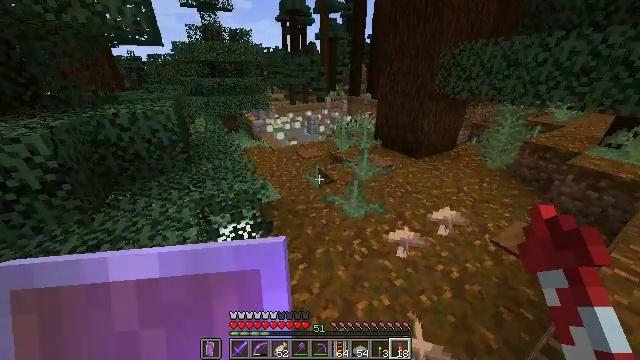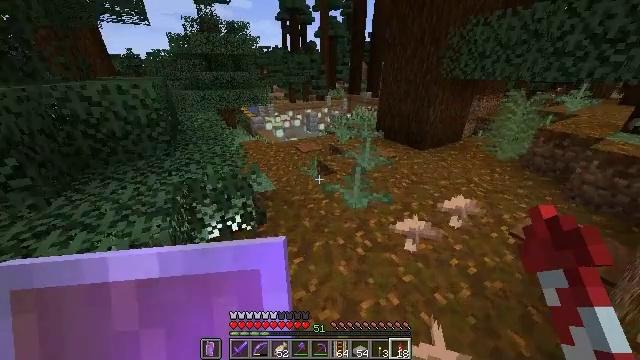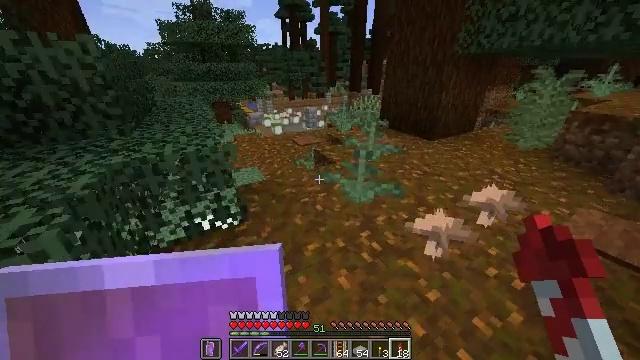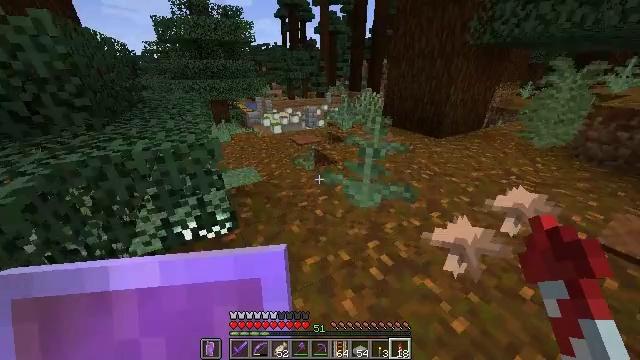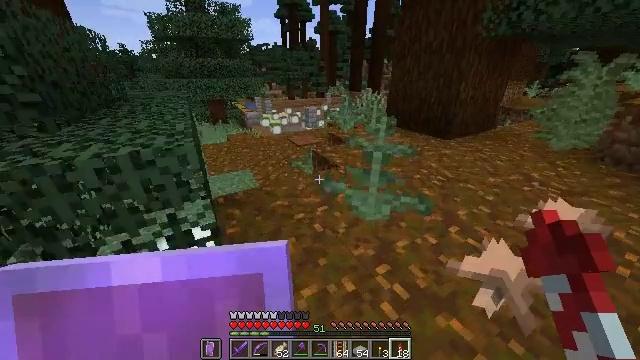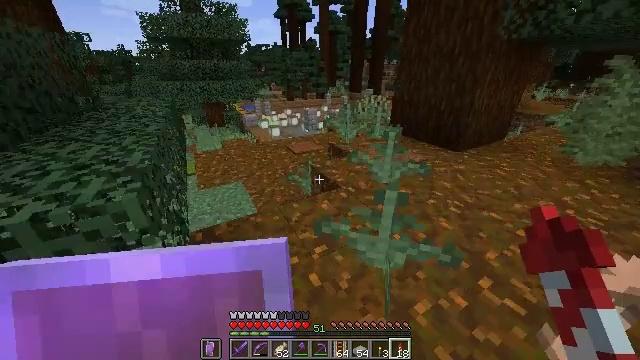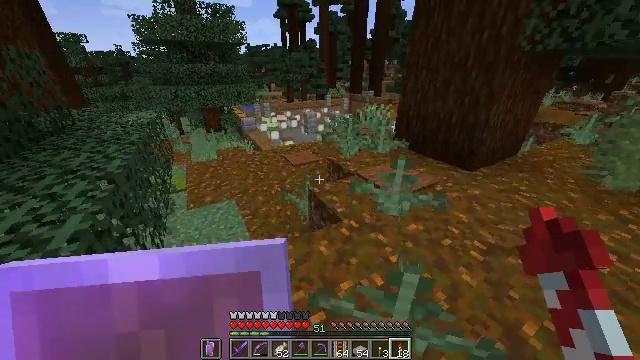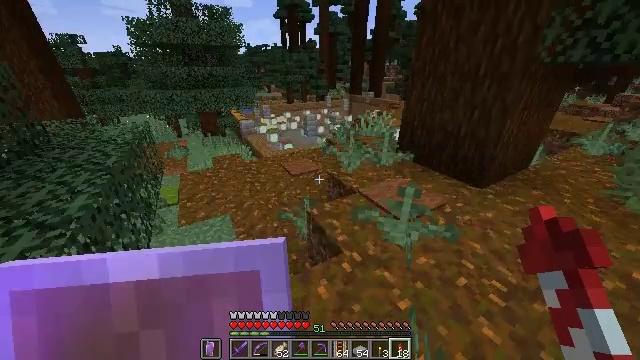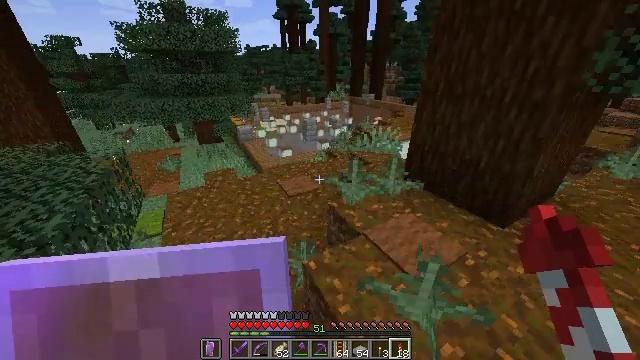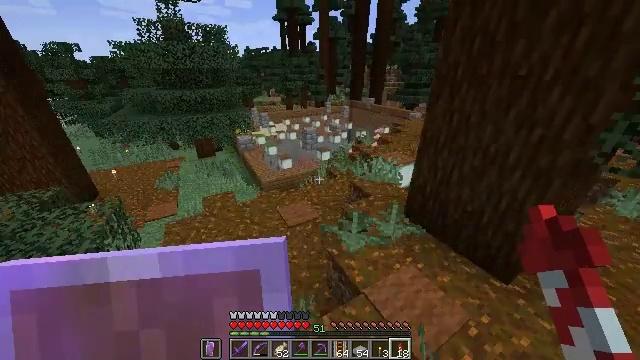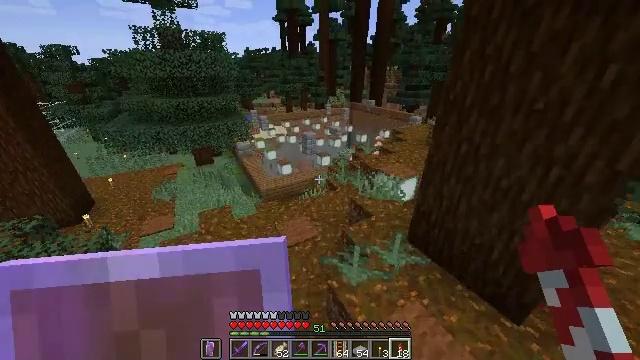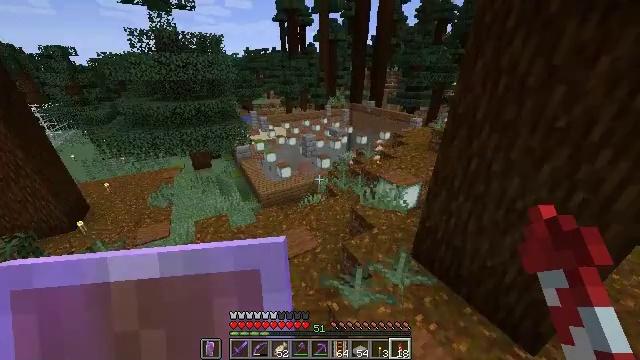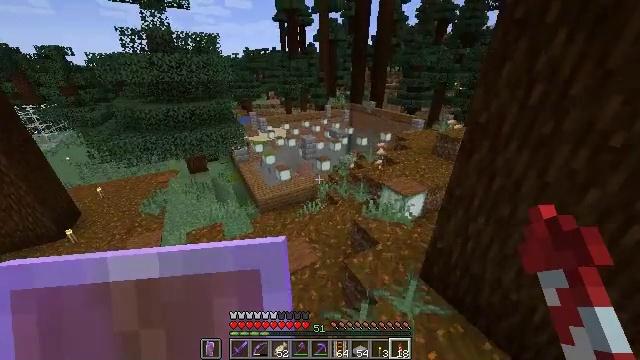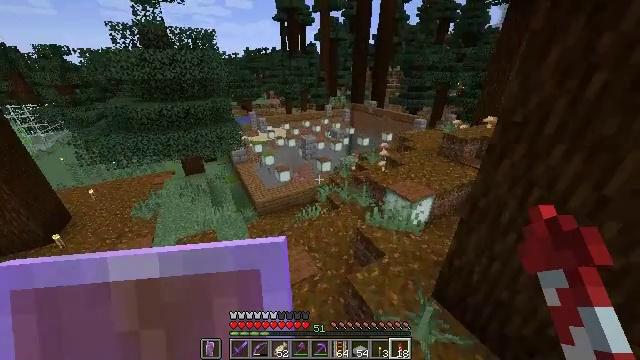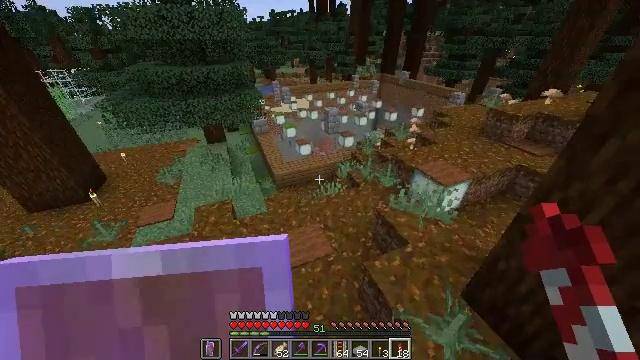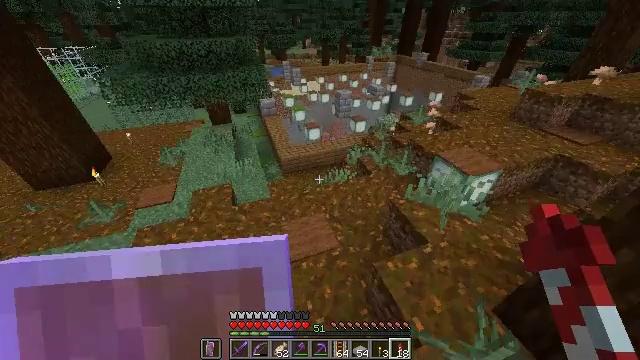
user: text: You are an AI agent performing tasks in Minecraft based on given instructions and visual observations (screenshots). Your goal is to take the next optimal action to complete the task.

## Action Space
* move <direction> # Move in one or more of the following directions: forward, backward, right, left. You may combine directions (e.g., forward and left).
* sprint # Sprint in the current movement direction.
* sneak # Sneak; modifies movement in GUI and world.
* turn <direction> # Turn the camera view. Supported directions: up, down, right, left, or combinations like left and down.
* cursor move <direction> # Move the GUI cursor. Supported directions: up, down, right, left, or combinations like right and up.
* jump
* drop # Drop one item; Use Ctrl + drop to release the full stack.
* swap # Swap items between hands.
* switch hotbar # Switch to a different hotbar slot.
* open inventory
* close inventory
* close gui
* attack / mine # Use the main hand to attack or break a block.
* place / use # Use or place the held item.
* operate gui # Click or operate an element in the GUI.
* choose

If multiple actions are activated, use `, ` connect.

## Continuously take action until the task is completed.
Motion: motion action
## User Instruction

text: Combat the slime.
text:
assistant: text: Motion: move forward, sprint
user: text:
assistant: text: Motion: move forward, sprint, jump
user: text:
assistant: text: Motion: move forward, sprint, jump
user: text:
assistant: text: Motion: move forward, sprint, jump
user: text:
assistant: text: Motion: move forward, sprint, jump
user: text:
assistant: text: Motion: move forward, sprint, jump
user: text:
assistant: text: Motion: move forward, sprint, jump
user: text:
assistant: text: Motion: move forward, sprint, jump
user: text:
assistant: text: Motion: move forward, sprint
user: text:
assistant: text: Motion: move forward, sprint
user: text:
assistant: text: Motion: move forward, sprint
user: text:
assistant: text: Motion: move forward, sprint
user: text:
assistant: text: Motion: move forward, sprint
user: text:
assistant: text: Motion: move forward, sprint, turn left and down
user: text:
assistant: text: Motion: move forward, sprint, turn left and down
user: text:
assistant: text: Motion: move forward, sprint
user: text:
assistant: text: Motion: move forward, sprint
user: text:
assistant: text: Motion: move forward, sprint
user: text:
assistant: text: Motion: move forward, sprint
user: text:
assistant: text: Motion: move forward, sprint, turn right
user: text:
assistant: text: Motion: move forward, sprint, turn right and down
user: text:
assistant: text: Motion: move forward, sprint, jump
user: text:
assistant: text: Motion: move forward, sprint, jump
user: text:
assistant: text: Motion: move forward, sprint, jump
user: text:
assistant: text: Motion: move forward, sprint, turn left, jump
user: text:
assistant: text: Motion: move forward, sprint, jump
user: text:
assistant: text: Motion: move forward, sprint, jump
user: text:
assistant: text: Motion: move forward, sprint, jump
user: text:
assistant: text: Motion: move forward, sprint, turn left
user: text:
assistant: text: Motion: move forward, sprint, turn left